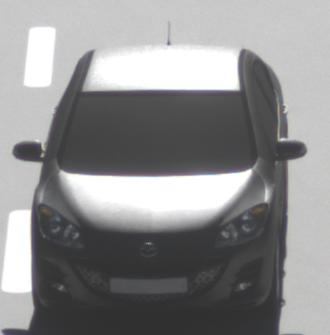
Make: Mazda
Model: 3 1.6
Detailed model: 3 (BL)
Model produced from: 2009/05
Model produced until: 2010/12
Doors: 5
Color: gray
Road condition: dry road
Daytime: morning or afternoon
Contrast: high contrast